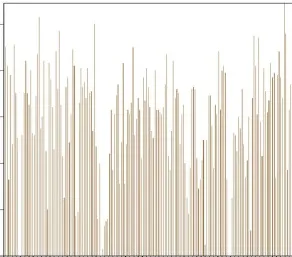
Diagnosis of Legionella pneumophila infection using mNGS. (B) The majority of reads mapped to the L. Pneumophila genome with coverage of 13.35.
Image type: chart (chart)